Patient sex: F
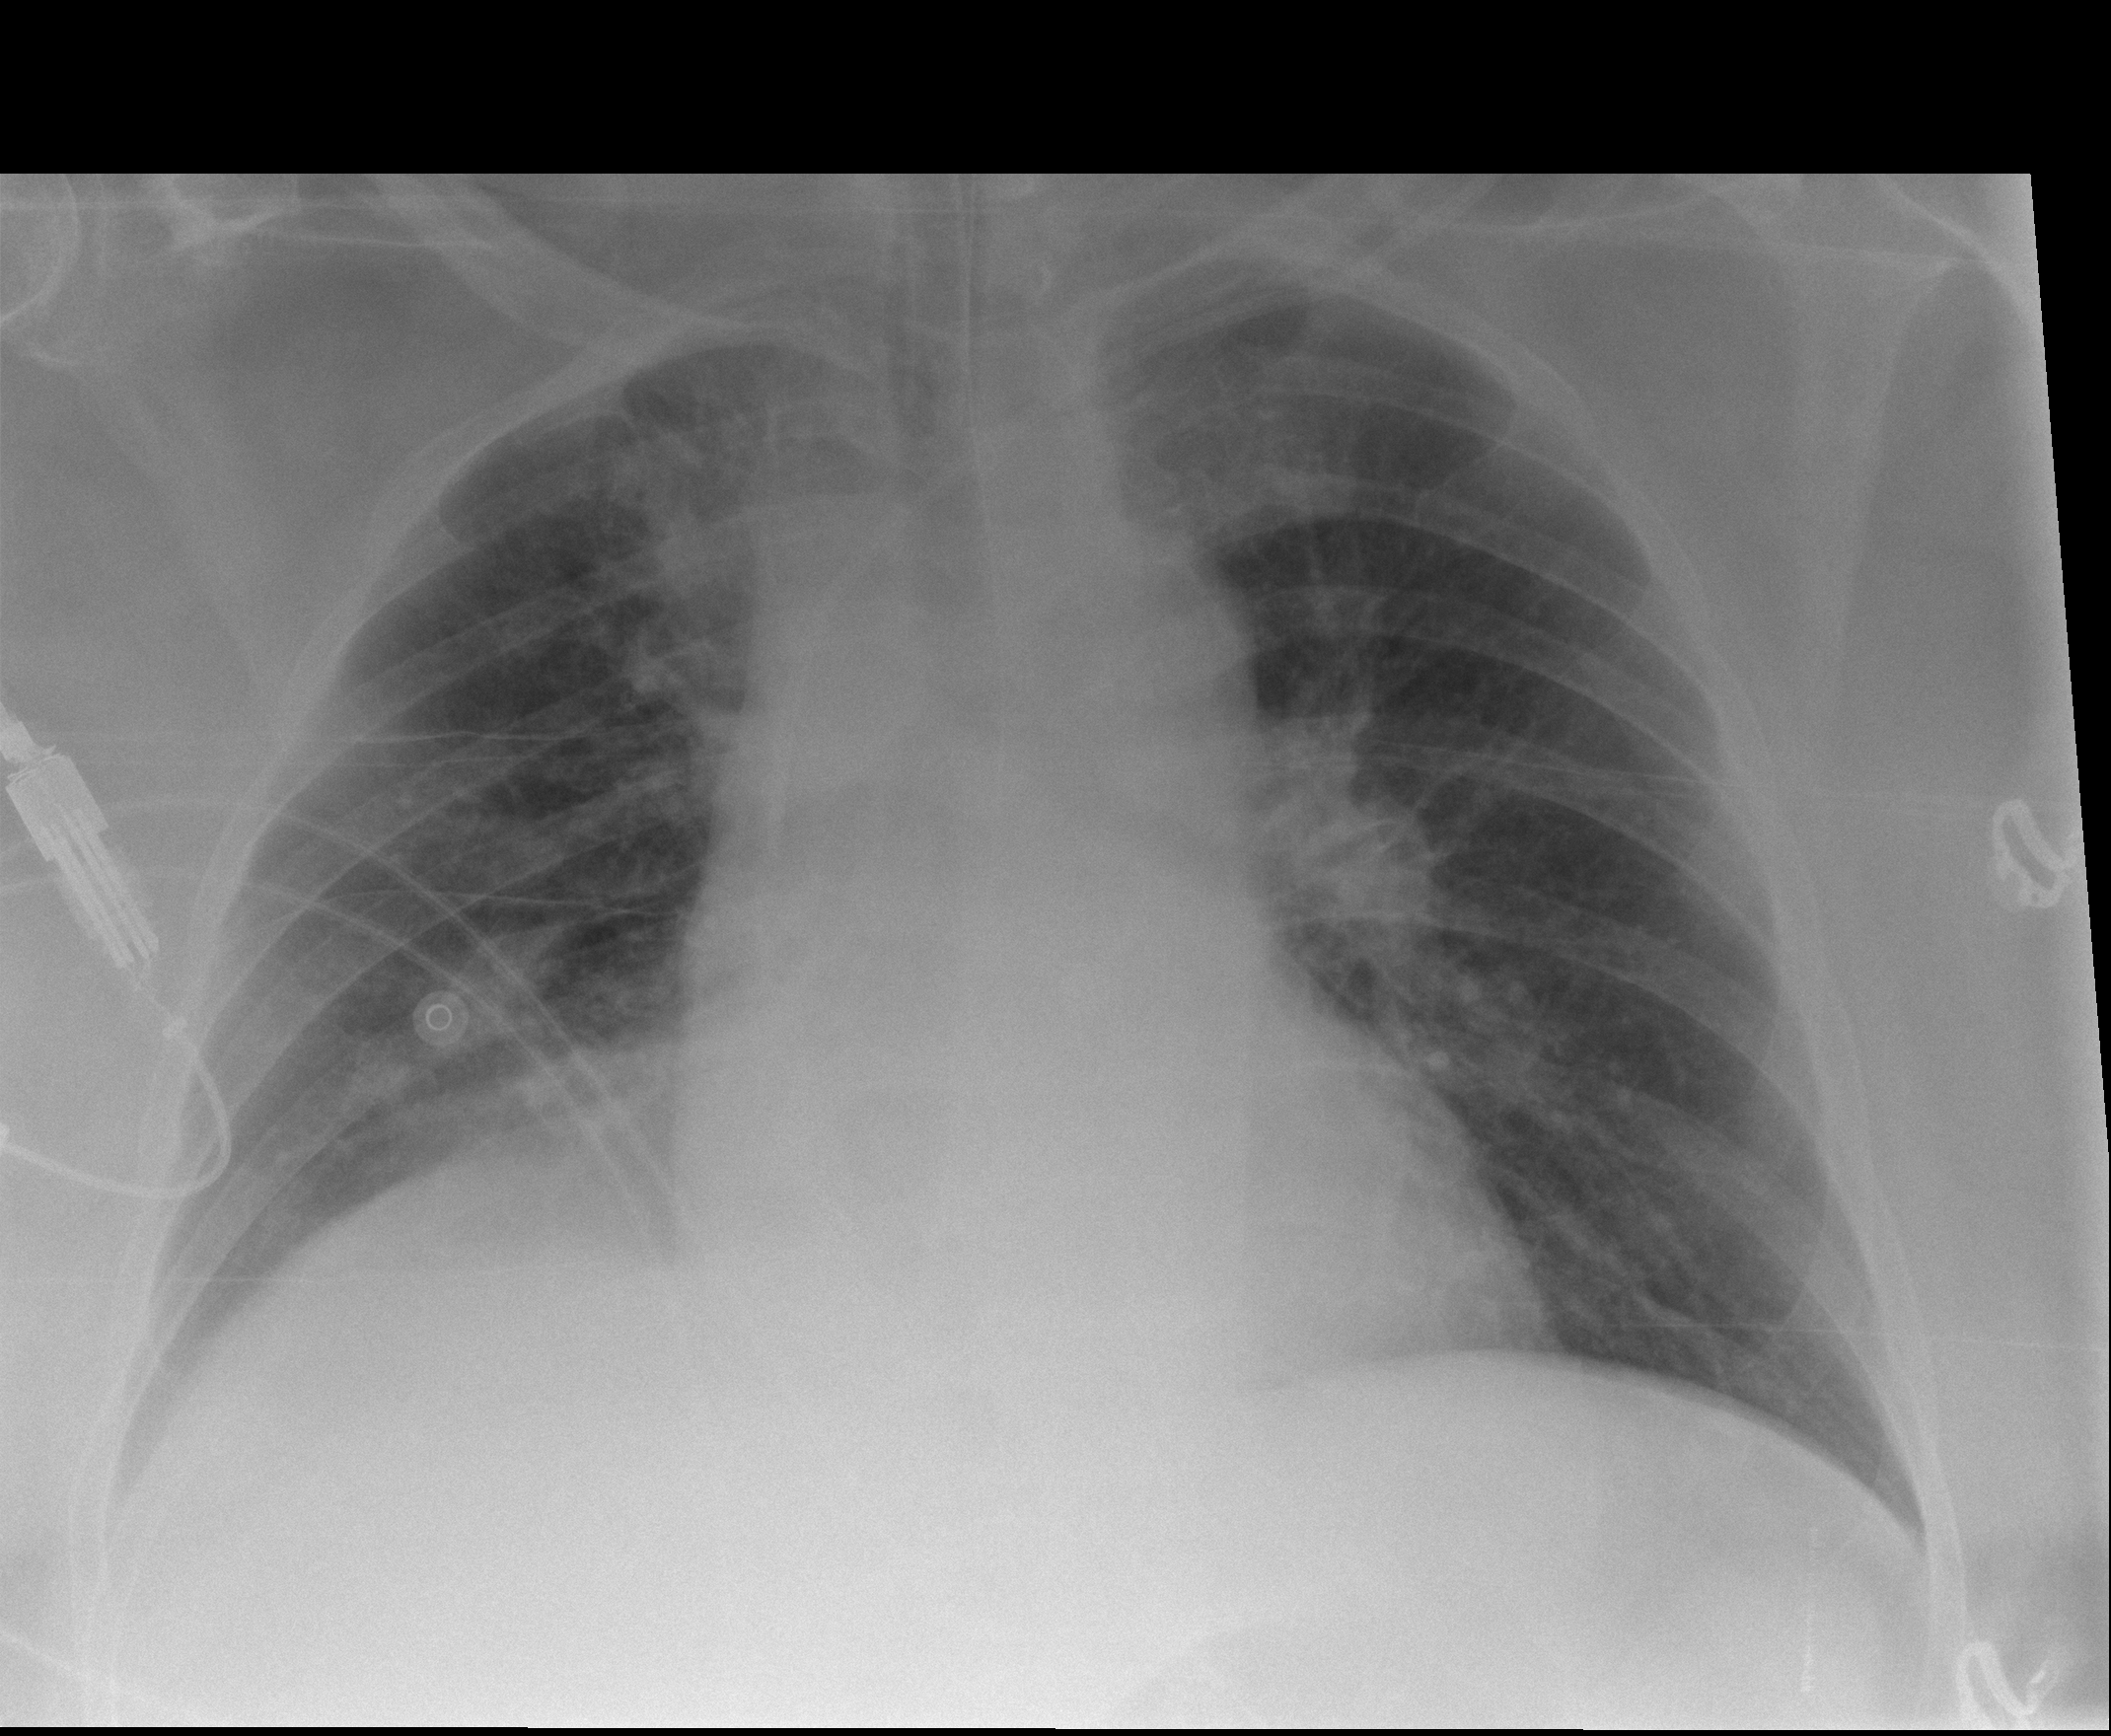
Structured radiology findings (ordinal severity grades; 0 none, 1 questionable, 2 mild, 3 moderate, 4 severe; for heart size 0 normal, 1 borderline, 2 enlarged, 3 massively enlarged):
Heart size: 0
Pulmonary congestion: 0
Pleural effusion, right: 1
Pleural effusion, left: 0
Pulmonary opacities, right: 1
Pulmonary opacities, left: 0
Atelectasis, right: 0
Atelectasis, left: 0